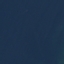
Label: SeaLake